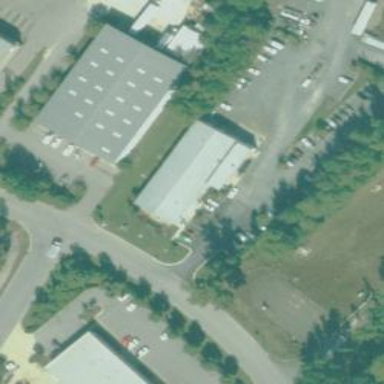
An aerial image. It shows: Commercial building.